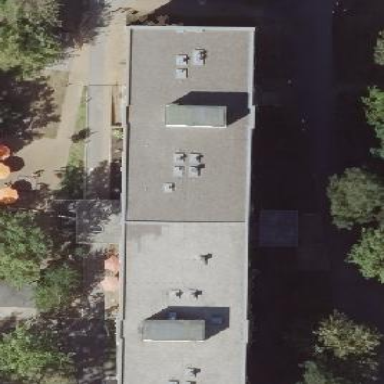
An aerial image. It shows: Dormitory building with flat roof.